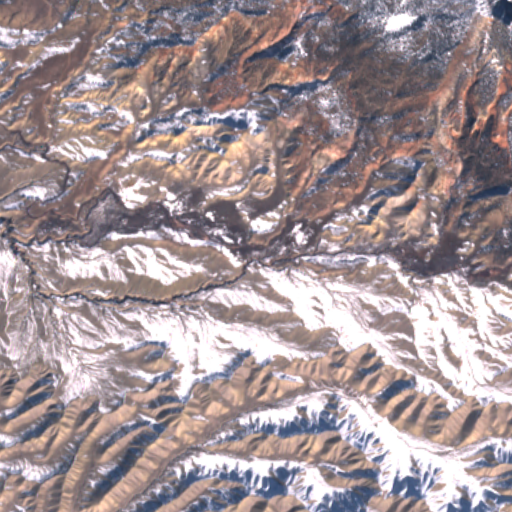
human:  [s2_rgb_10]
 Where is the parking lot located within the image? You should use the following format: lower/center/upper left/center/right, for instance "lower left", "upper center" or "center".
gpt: The parking lot is located in the upper left of the image.
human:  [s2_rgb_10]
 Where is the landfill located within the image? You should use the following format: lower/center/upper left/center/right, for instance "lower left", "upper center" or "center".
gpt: There is no landfill in the image.